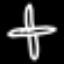
Label: airplane